Field crop: tomato
Growth stage: 2
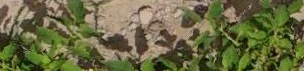
Species: tomato